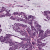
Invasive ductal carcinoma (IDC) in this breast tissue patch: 1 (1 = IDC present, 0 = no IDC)